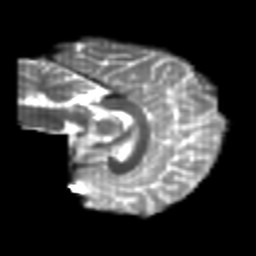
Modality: T2w
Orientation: sagittal
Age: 22
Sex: female
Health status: healthy
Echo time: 0.074 s